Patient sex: M
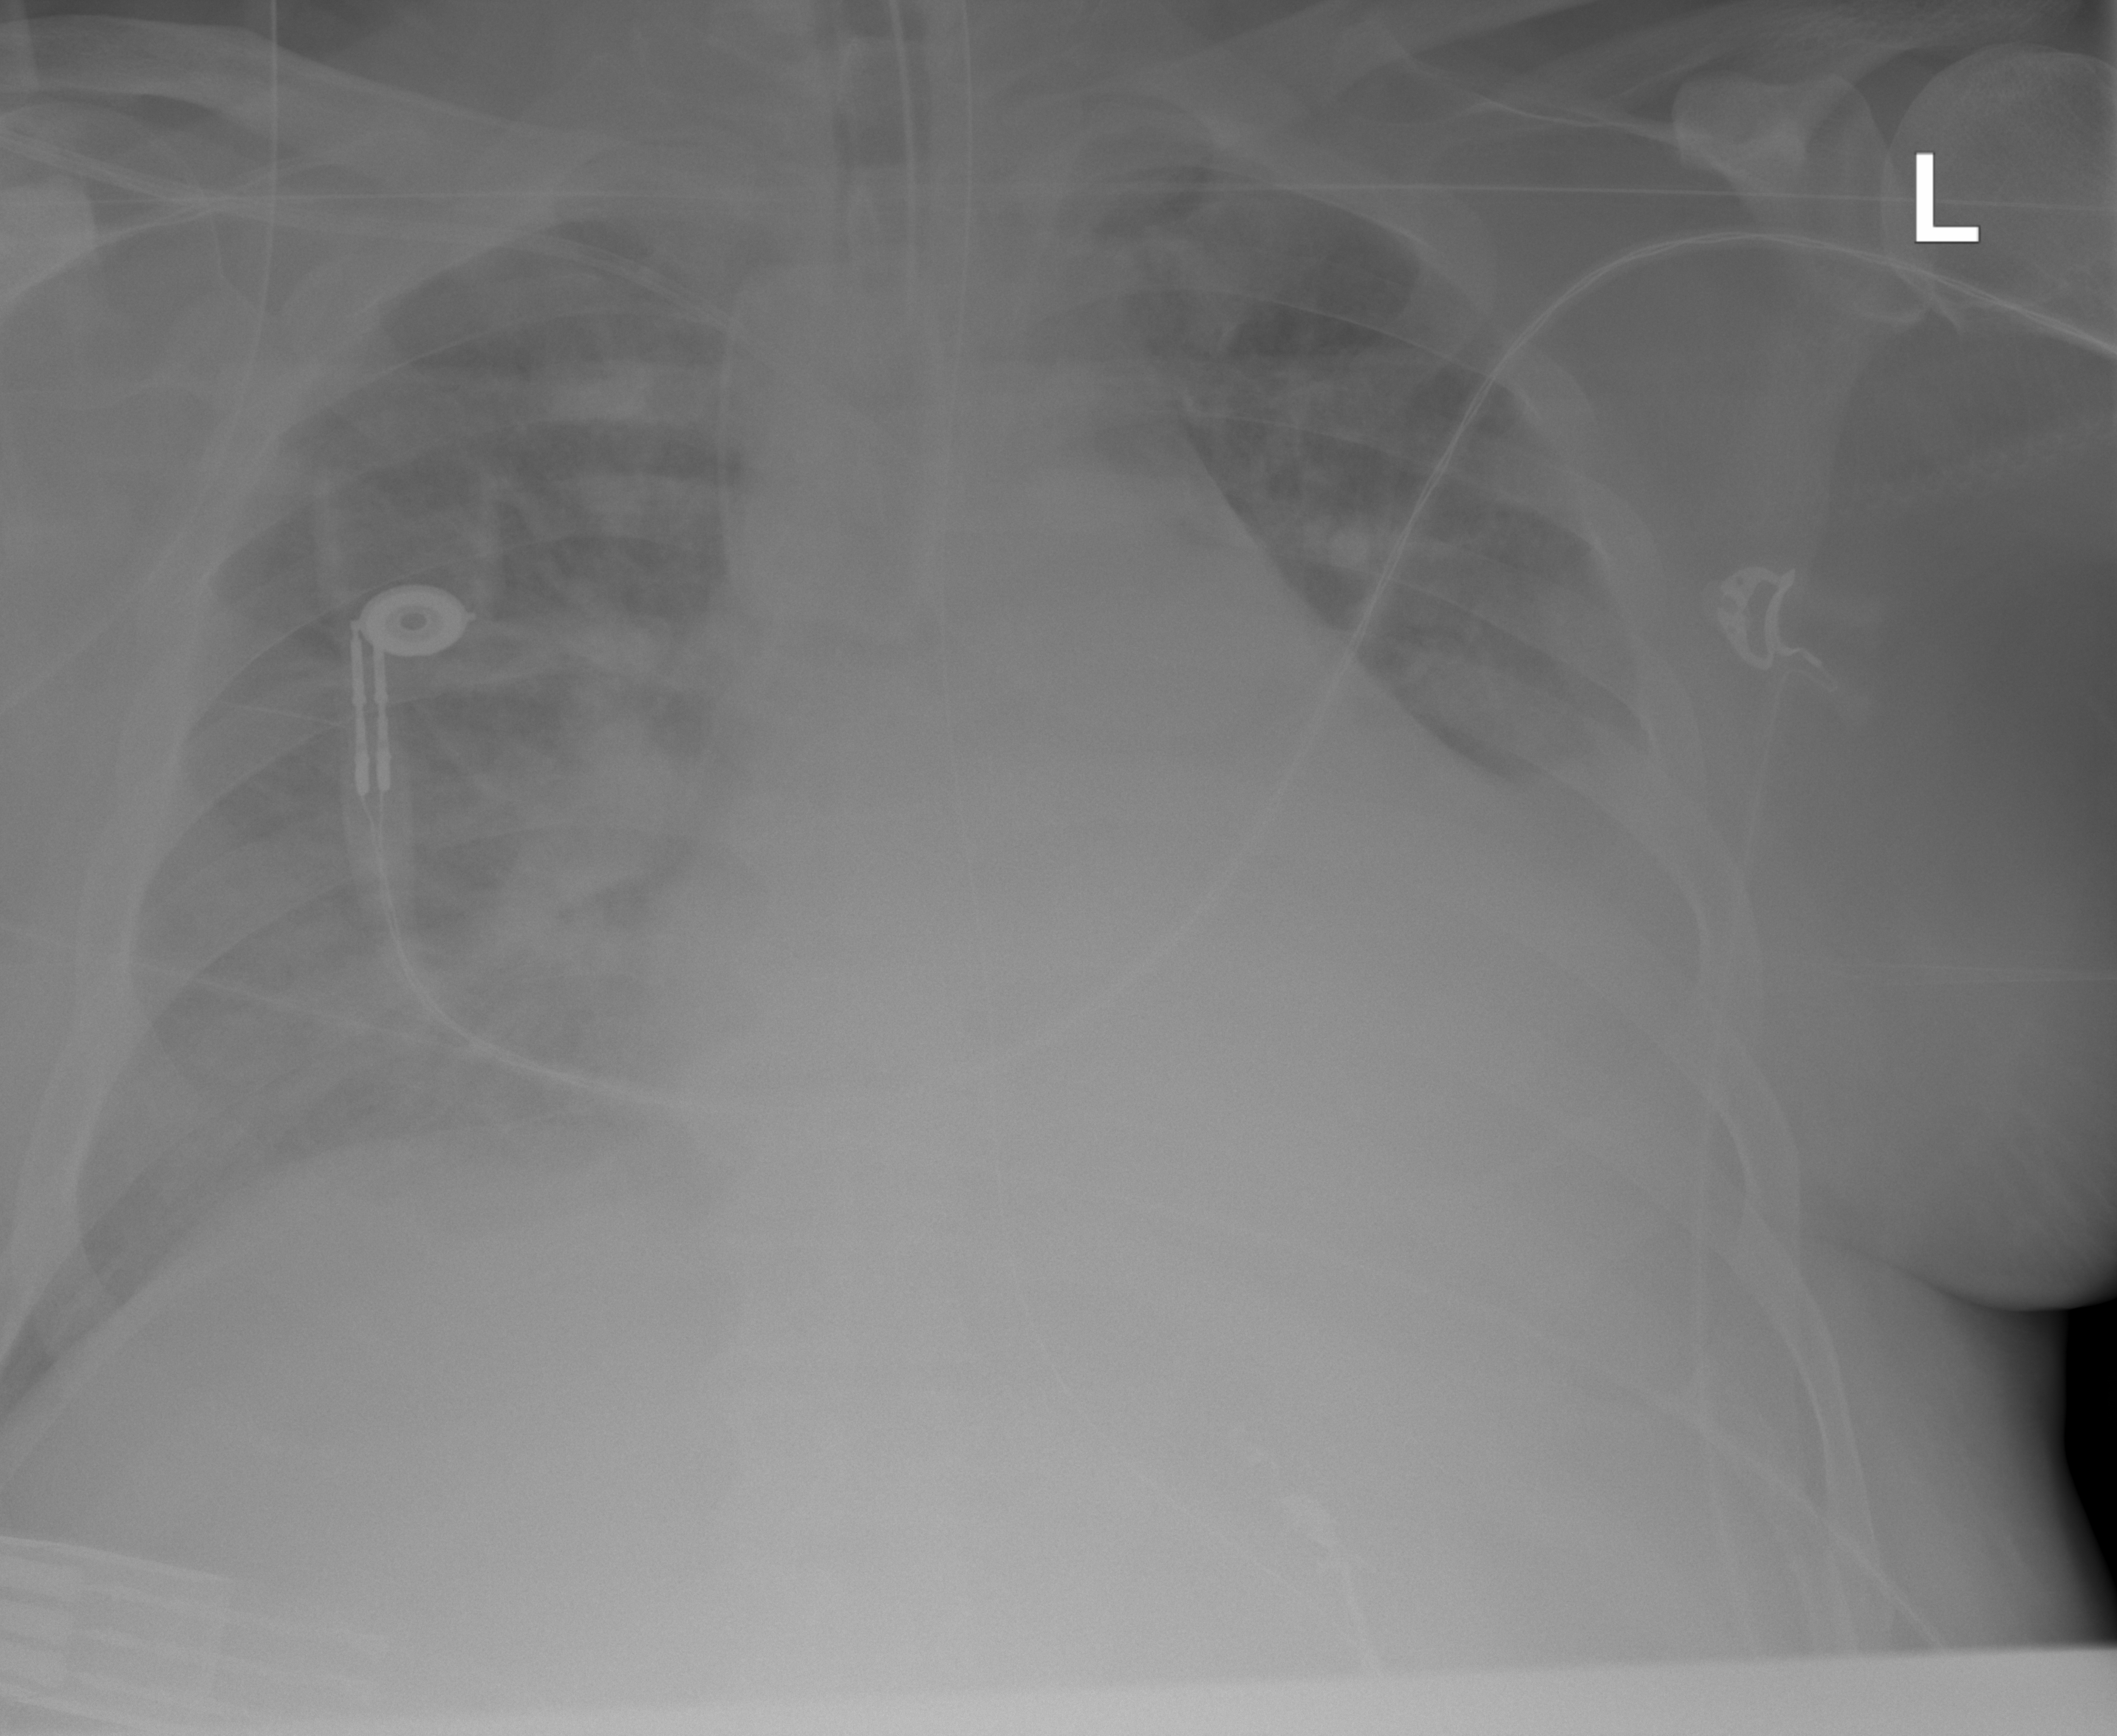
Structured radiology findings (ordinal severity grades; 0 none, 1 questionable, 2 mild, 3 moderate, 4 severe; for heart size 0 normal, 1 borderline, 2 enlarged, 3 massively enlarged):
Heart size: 2
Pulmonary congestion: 2
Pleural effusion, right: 0
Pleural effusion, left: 3
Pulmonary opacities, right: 2
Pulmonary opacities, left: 0
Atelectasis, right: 2
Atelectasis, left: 2